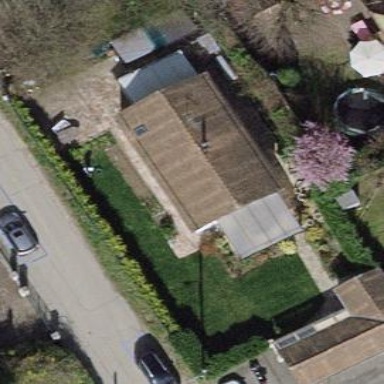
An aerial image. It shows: Garden enclosed by fence.